Field crop: maize
Growth stage: 2
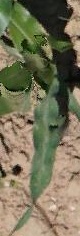
Species: maize